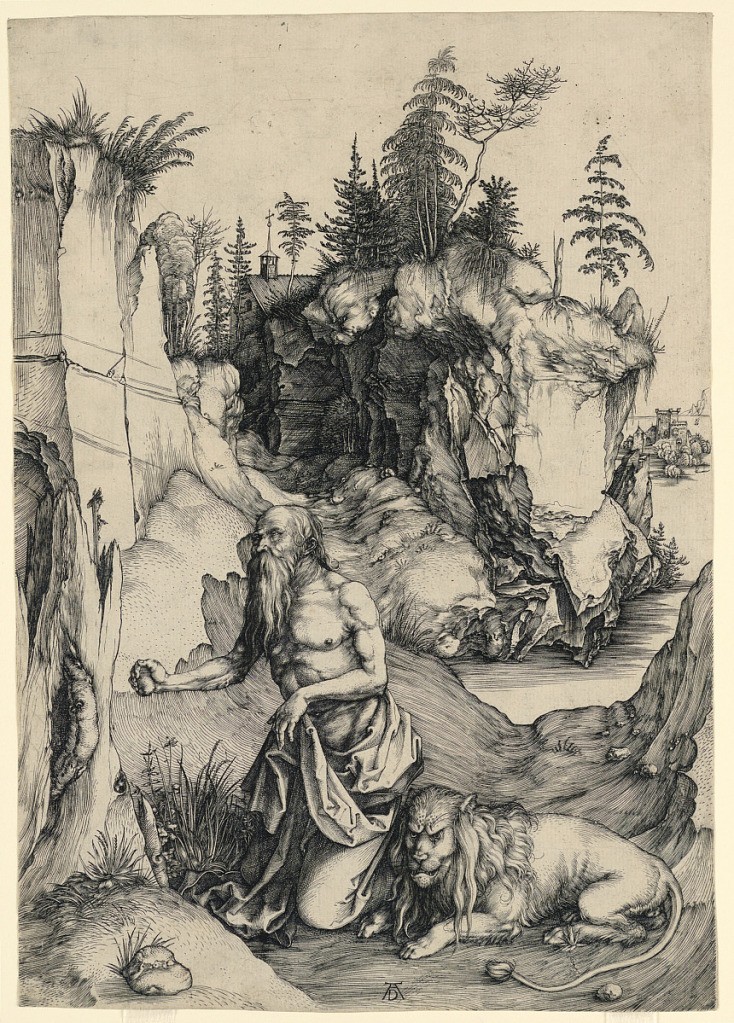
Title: St. Jerome in Penitence
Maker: Albrecht Dürer, German, 1471–1528
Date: ca. 1497
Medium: Engraving on off-white laid paper
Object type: Print
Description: Vertical rectangle. The saint is seen in the foreground, on his knees, facing left, almost in profile. He holds out his right hand in which he has a stone. A lion crouches beside St. Jerome. In the distance, at left, high rocks and a small chapel; at right a river. Monogram of Dürer, lower center.